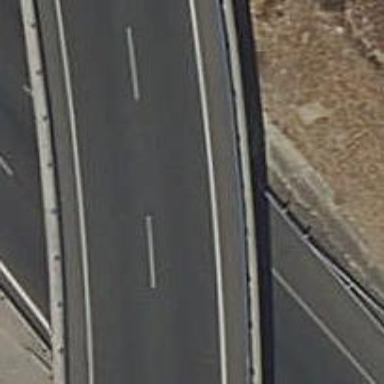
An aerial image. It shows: Bridge over motorway_link.